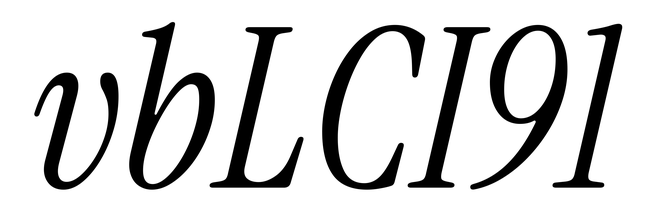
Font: InstrumentSerif-Italic